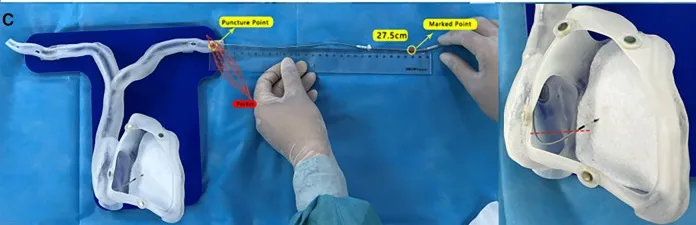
(C) The 3,830 lead was advanced by an additional 2.5 cm (27.5 cm from the puncture point to the marked point), keeping the lead slacked to prevent dislocation.
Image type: radiology (ct)